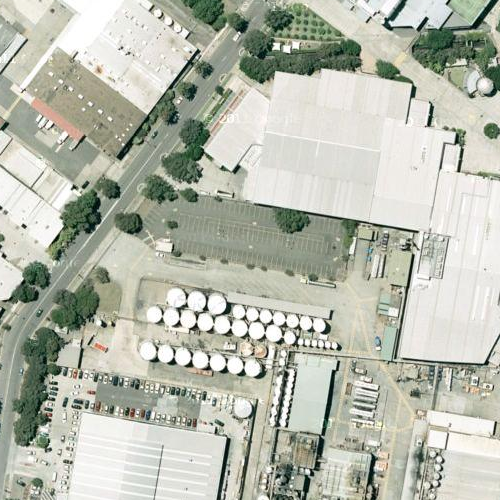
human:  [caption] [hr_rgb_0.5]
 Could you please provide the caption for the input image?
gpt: An industrial area with many white buildings arranged densely .

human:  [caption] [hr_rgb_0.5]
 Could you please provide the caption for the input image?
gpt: An industrial area with many white buildings while some roads go through this area .

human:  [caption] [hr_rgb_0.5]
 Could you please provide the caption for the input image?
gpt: Some roads with plants on the roadside go through the industrial area .

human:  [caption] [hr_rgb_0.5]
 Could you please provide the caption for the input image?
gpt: This is an industrial area with some white buildings densely arranged .

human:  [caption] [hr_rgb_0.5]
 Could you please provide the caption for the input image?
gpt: There are some white buildings arranged densely in the industrial area while some roads go through .